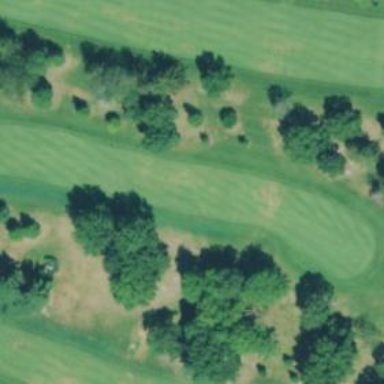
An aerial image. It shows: Grassy golf fairway.